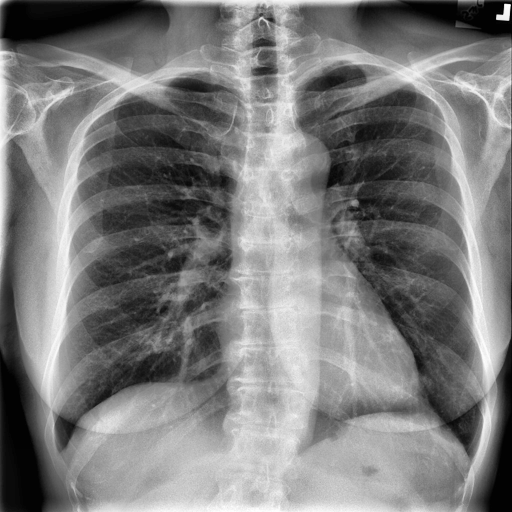
Finding: NORMAL